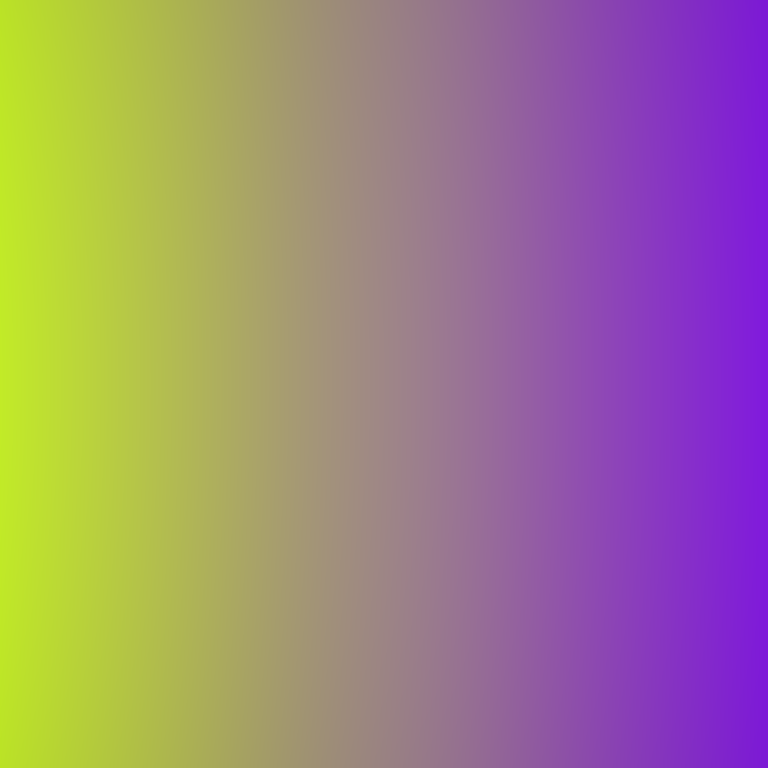
Abstract light effect, smooth gradient from bright yellow to deep purple, calm atmosphere, soft blend, no room, no furniture, no objects.